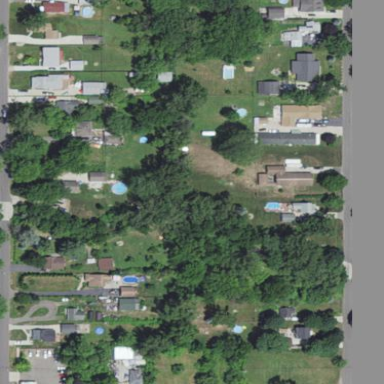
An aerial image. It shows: Residential area composed of single-family homes.